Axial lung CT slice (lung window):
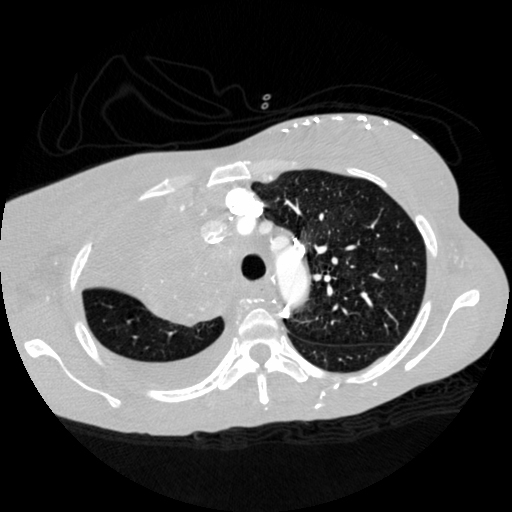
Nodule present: no